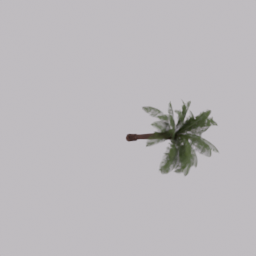
Label: nature